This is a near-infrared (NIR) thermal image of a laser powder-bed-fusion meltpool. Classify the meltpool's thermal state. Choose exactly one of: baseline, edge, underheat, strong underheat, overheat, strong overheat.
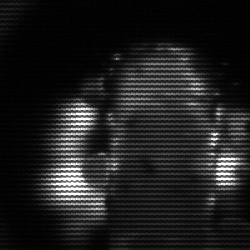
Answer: strong underheat